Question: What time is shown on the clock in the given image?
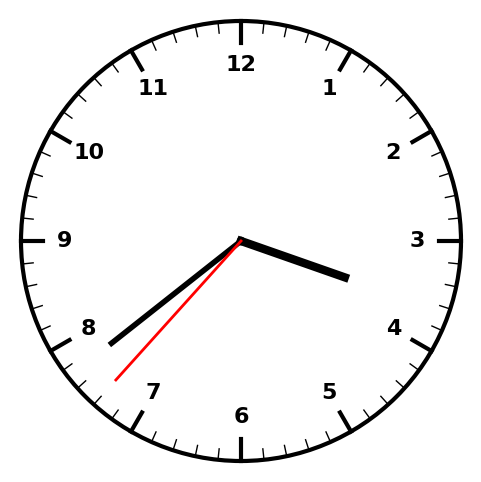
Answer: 03:38:37